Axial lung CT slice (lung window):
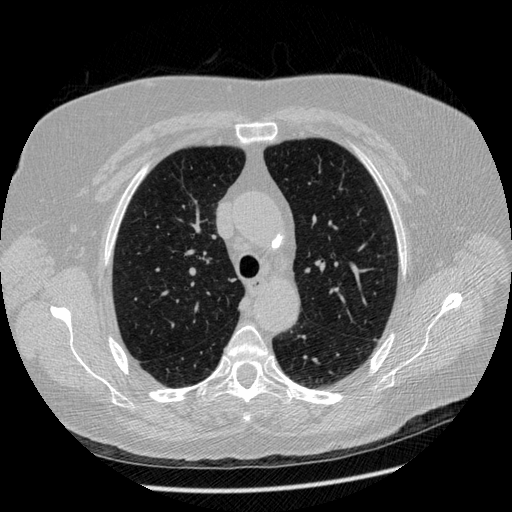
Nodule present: no